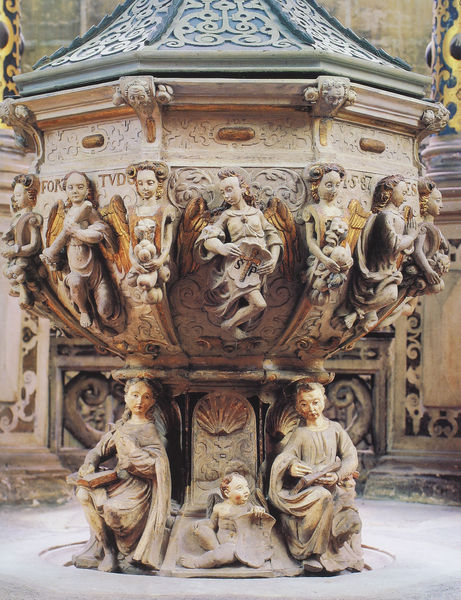
Titel: Taufbecken im Erfurter Dom
Künstler: Hans Frideman d.Ä.
Standort: Erfurt, Dom (EU - D - Thüringen)
Schlagwörter: blau, flügel, umhang, frauen, menschen, mädchen, sitzen, frau, marmor, pfeiler, schmuck, dach, haus, obst, ornament, gesichter, barock, stein, kirche, boden, gold, kind, rokoko, brunnen, kinder, rund, engel, skulptur, relief, schrift, jungen, baby, figuren, inschrift, stuck, bronze, junge, foto, fotografie, schild, deckel, buch, vergoldet, kreuz, dom, becken, knien, beten, kathedrale, schnitzerei, wappen, skulpturen, sandstein, kanzel, jesus, schriftrolle, heilige, muschel, harfe, symbolik, heilig, taufe, sakral, ornamnet, achteckig, symbole, skultpur, taufbecken, schirft, trompete, gaben, kirchenausstattung, taufstein, taufkirche, erelief, jüngen